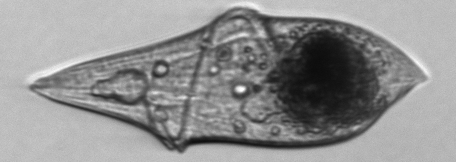
Label: Gyrodinium